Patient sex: F
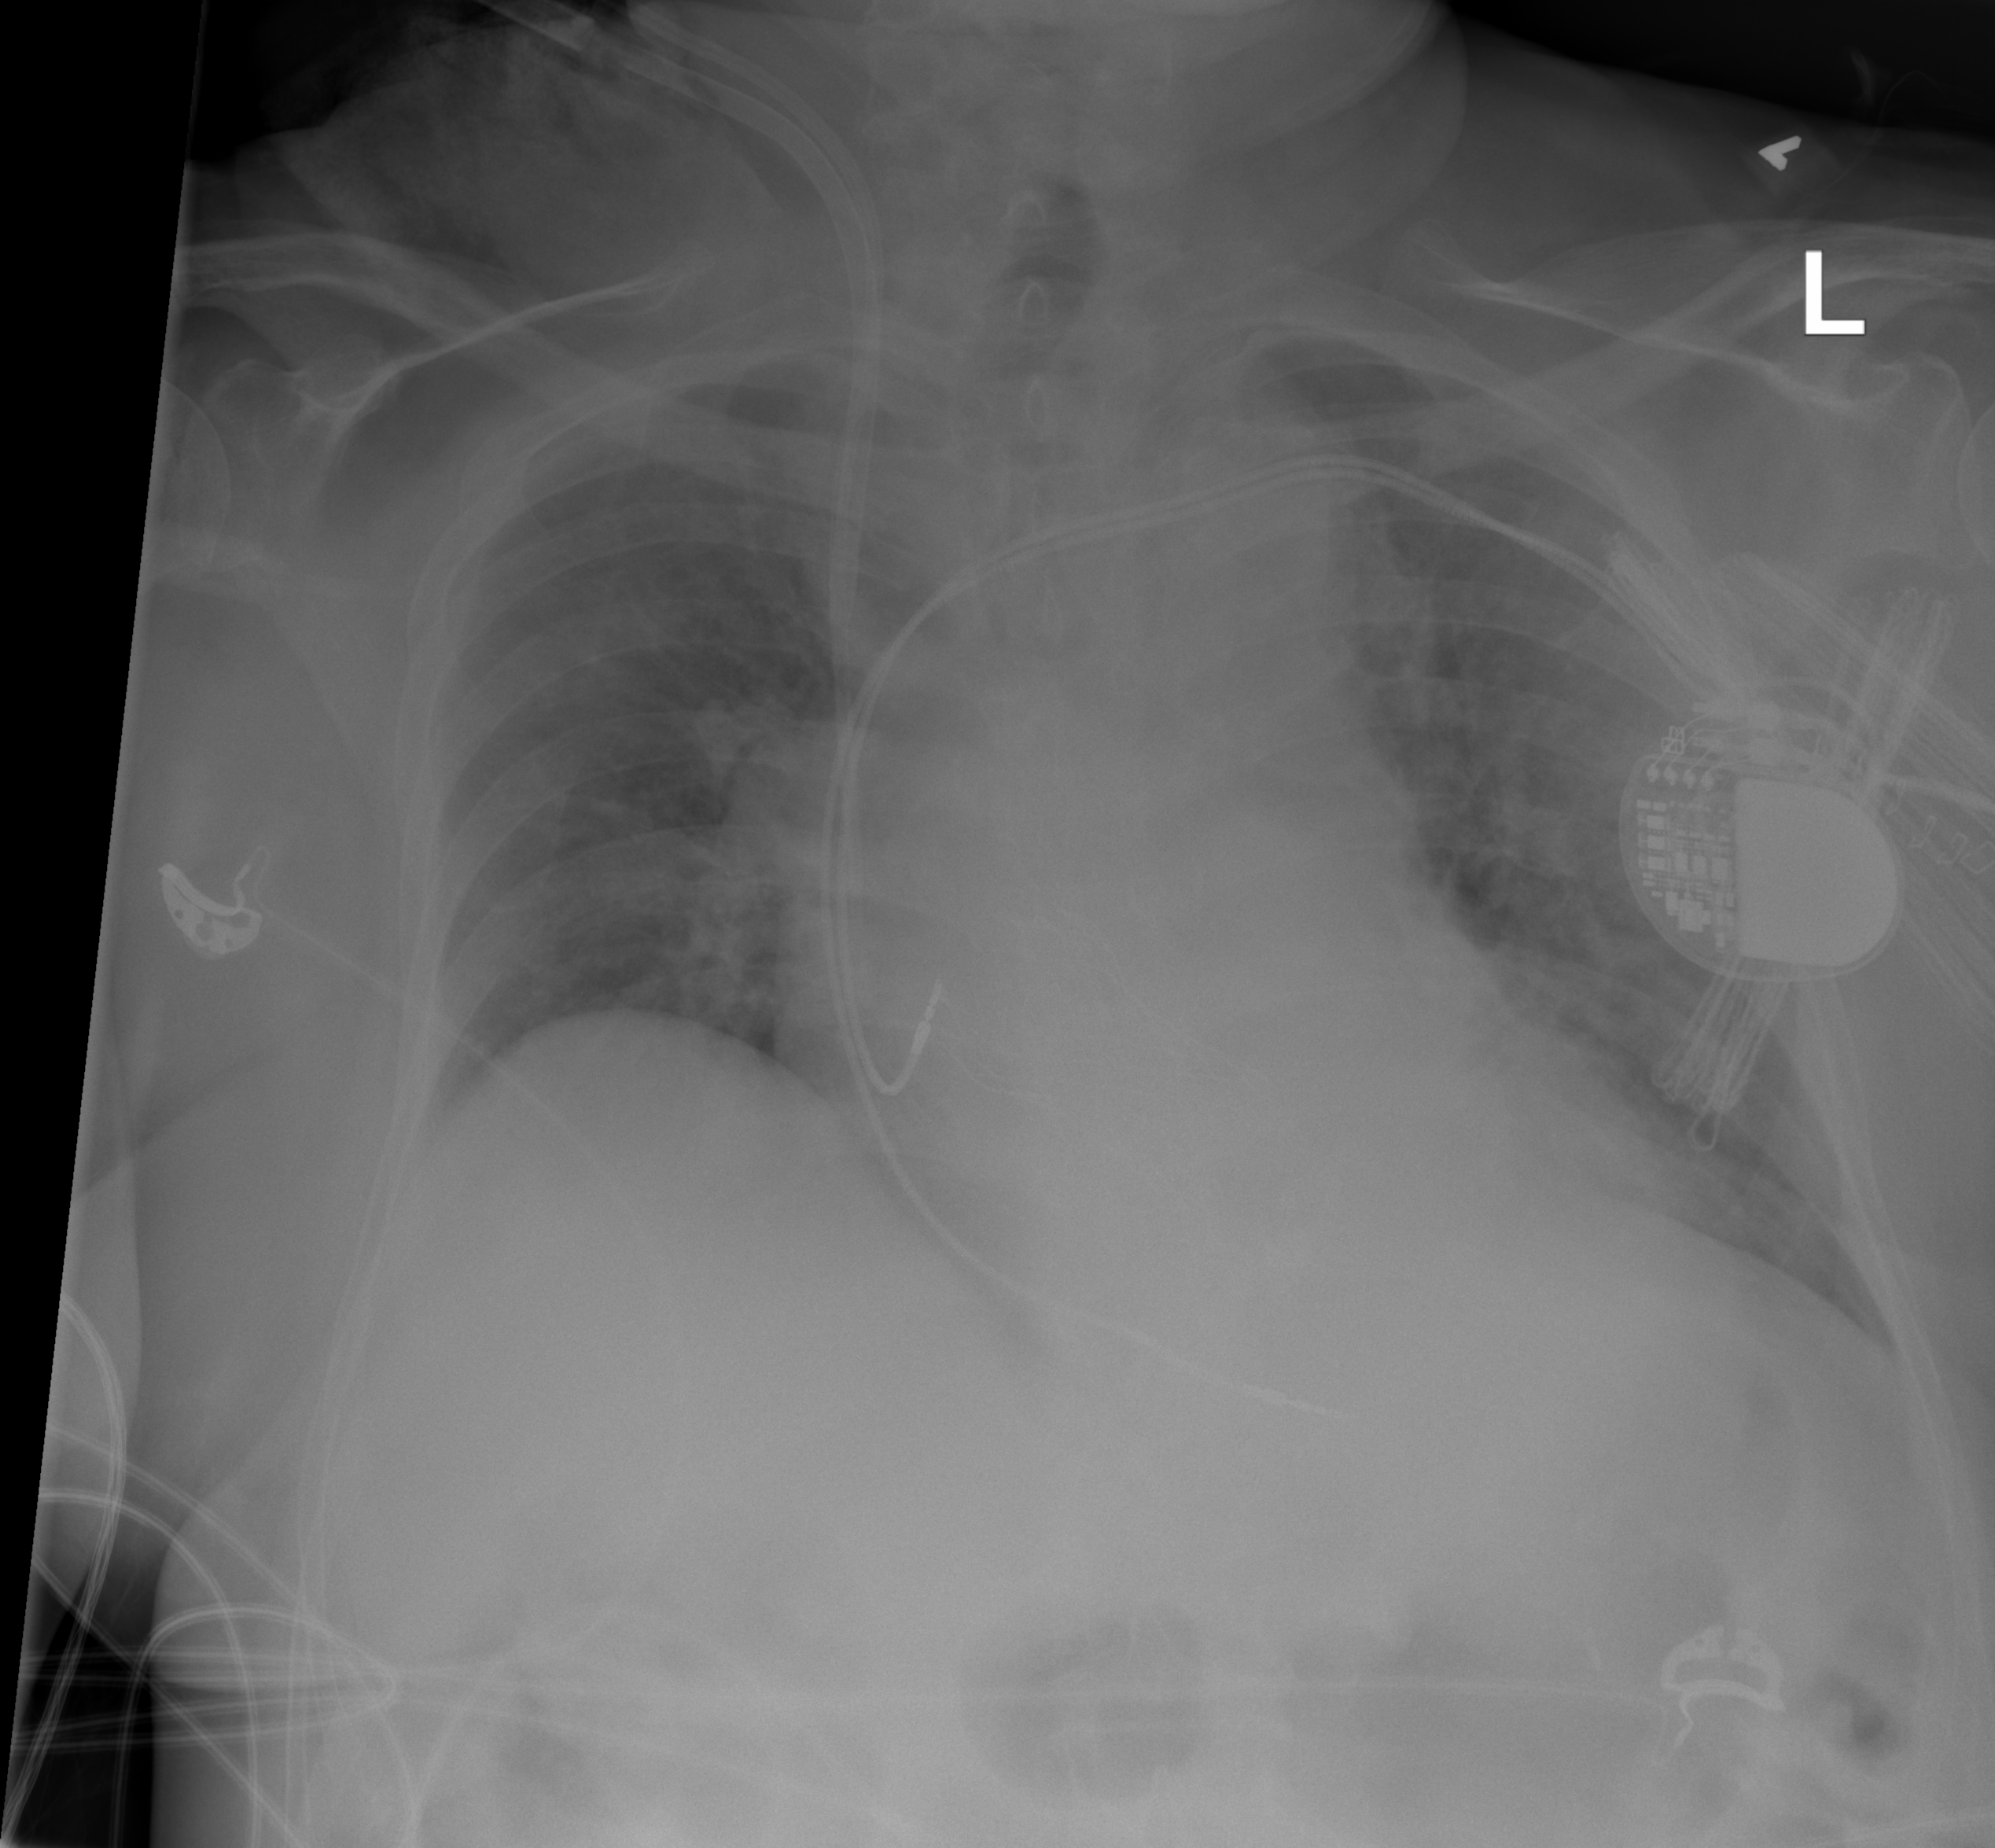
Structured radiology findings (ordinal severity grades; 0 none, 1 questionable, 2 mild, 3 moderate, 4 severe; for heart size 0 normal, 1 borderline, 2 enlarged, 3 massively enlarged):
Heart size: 2
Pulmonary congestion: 2
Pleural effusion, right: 0
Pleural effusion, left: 0
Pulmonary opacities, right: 0
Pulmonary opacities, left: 0
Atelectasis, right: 0
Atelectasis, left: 0